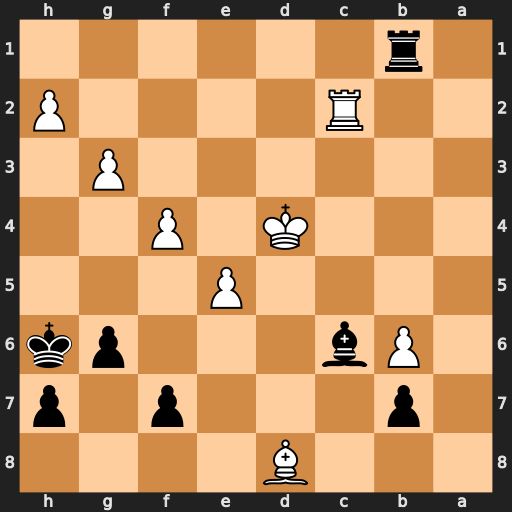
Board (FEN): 3B4/1p3p1p/1Pb3pk/4P3/3K1P2/6P1/2R4P/1r6
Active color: b
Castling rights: -
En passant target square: -
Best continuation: Rd1+ Kc4 Rxd8